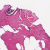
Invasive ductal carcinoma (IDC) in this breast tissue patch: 0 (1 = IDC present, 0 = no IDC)